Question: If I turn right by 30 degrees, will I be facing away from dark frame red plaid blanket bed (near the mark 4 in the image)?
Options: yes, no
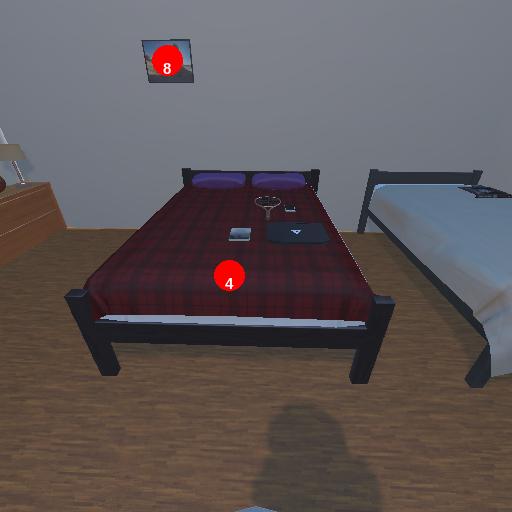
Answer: yes